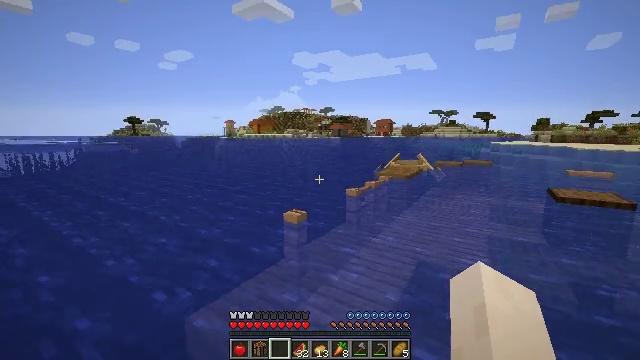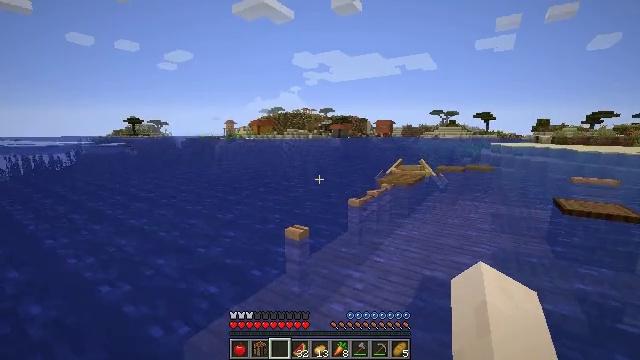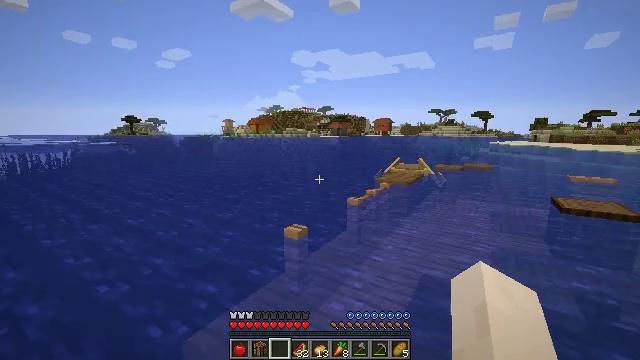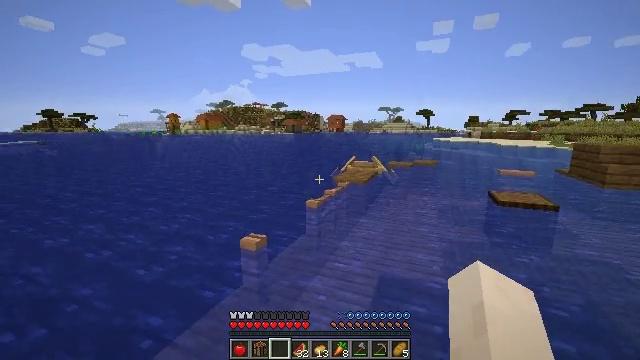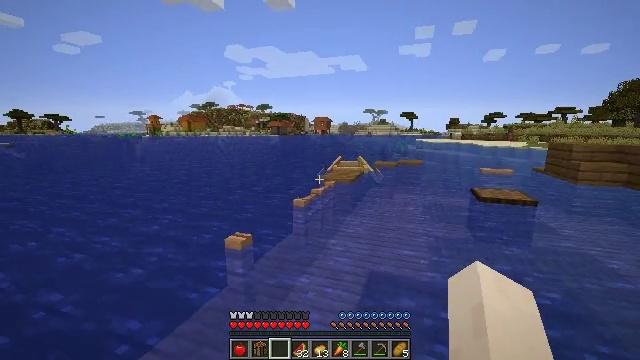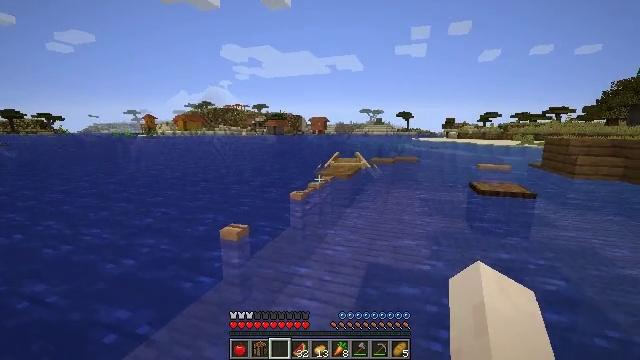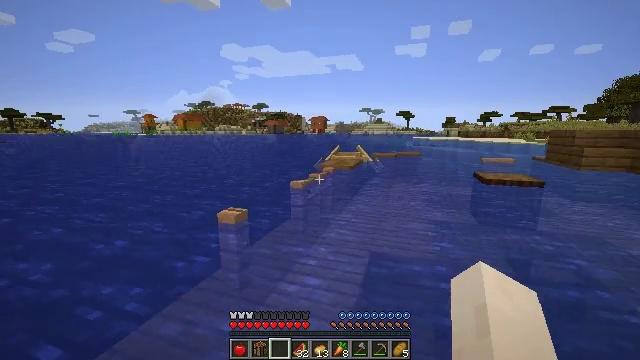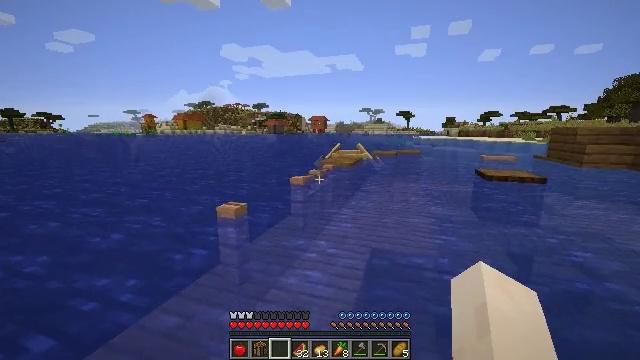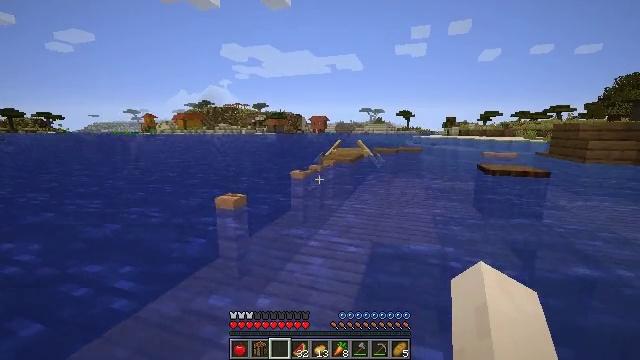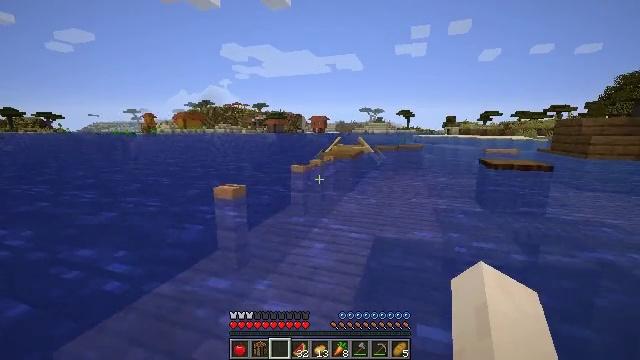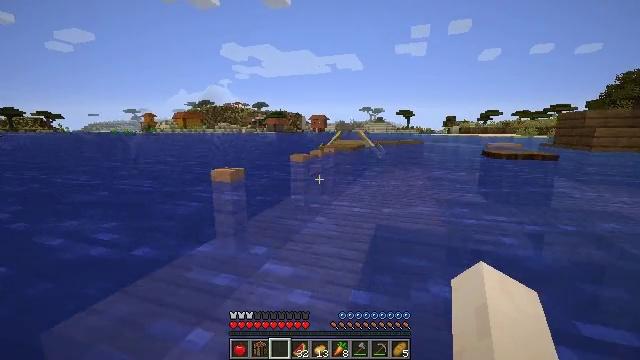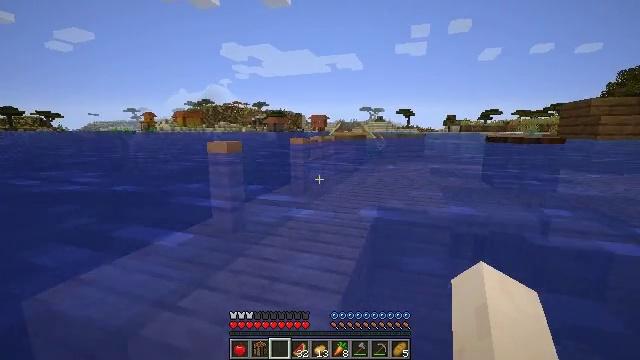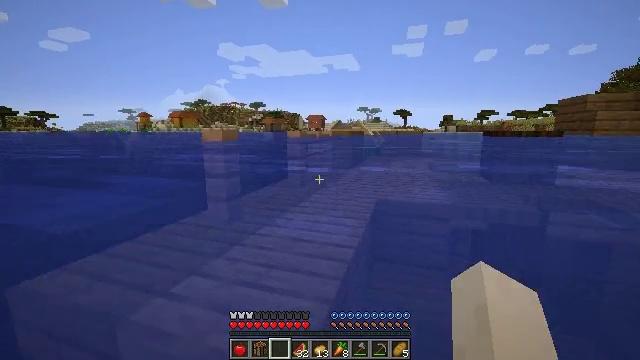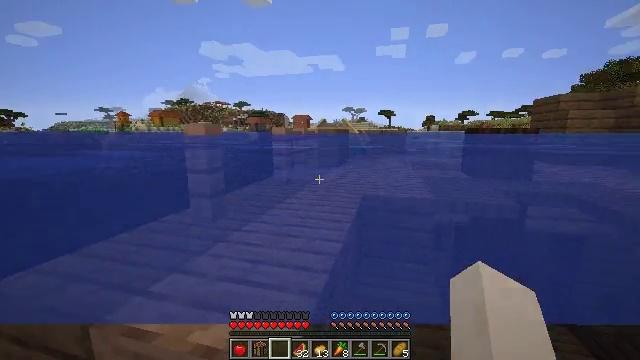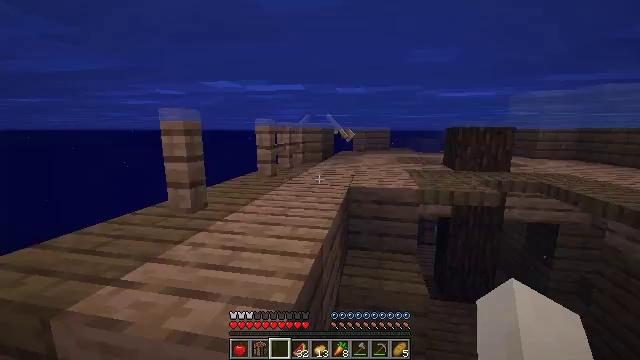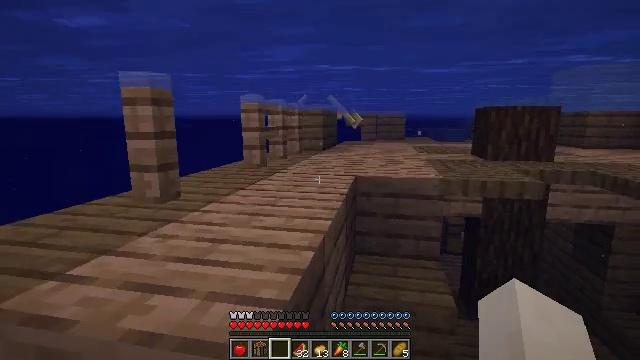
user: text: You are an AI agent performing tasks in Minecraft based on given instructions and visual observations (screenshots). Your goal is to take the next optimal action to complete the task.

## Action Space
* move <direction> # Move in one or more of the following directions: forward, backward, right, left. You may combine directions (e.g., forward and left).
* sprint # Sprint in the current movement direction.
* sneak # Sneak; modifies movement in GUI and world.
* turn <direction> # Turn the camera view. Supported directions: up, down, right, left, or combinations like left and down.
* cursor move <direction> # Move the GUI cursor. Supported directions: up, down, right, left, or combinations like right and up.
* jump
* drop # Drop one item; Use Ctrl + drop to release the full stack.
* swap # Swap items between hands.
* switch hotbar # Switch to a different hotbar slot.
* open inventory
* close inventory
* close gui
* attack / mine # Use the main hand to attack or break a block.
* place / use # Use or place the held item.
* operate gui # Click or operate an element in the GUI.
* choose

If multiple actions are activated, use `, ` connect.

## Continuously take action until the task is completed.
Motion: motion action
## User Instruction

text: Pick up the acacia fence after mining.
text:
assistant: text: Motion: move forward
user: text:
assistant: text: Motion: move forward
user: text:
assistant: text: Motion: move forward, sneak, turn right
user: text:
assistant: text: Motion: move forward, sneak, turn right
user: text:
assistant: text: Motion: move forward, sneak
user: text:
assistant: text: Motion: move forward, sneak
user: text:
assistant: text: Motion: move forward, sneak
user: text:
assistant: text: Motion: move forward, sneak
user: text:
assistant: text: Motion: move forward, sneak
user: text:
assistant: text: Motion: move forward, sneak
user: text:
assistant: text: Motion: move forward, sneak
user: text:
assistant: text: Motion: move forward, sneak, jump
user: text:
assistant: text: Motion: move forward, sneak, turn right, jump
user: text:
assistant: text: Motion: move forward, sneak, turn right, jump
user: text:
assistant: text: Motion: move forward, sneak
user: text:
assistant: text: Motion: move forward, sneak
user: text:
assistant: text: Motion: move forward, sneak
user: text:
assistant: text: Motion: move forward, sneak
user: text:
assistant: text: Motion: move forward, sneak, jump
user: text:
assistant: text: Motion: move forward, sneak, jump
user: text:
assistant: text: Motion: move forward, sneak, jump
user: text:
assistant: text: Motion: move forward, jump
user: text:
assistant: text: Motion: move forward, jump
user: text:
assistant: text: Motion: move forward, jump
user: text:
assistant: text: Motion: move forward, jump
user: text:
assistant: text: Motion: move forward, jump
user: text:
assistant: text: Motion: move forward, jump
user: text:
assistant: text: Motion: move forward, jump
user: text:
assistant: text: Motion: move forward, jump
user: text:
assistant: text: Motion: move forward, jump